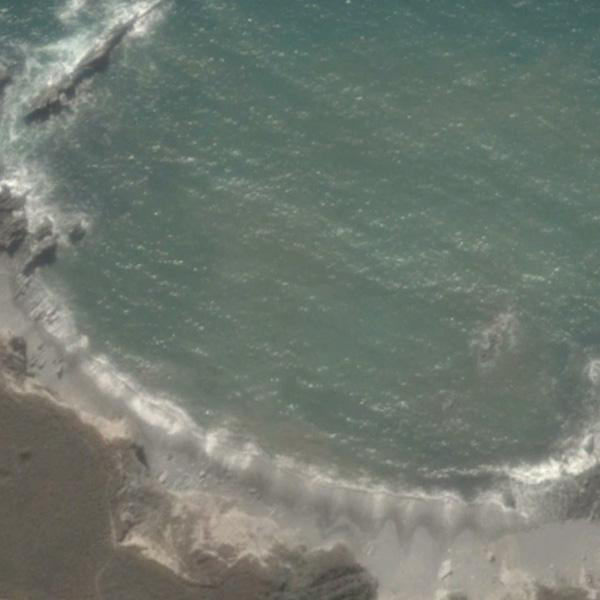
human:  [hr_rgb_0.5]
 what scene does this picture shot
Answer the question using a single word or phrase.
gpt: beach